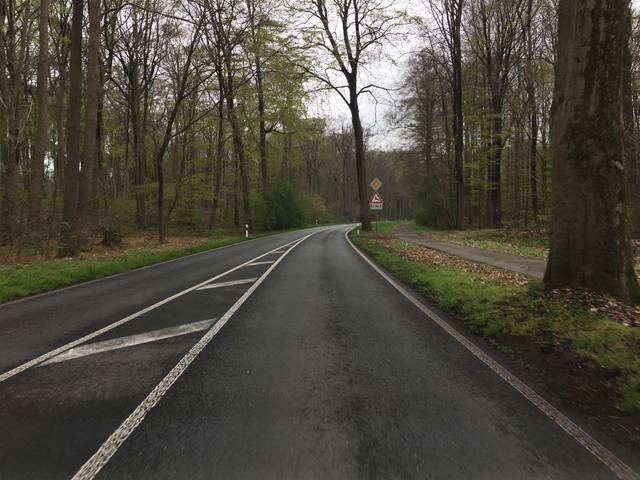
Region: Germany
Coordinates: 51.768, 6.478